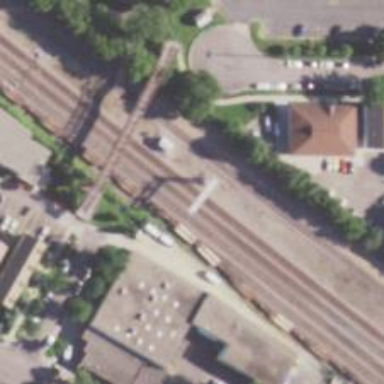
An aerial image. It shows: Railway signal.